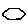
Label: hexagon